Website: lowes
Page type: payment
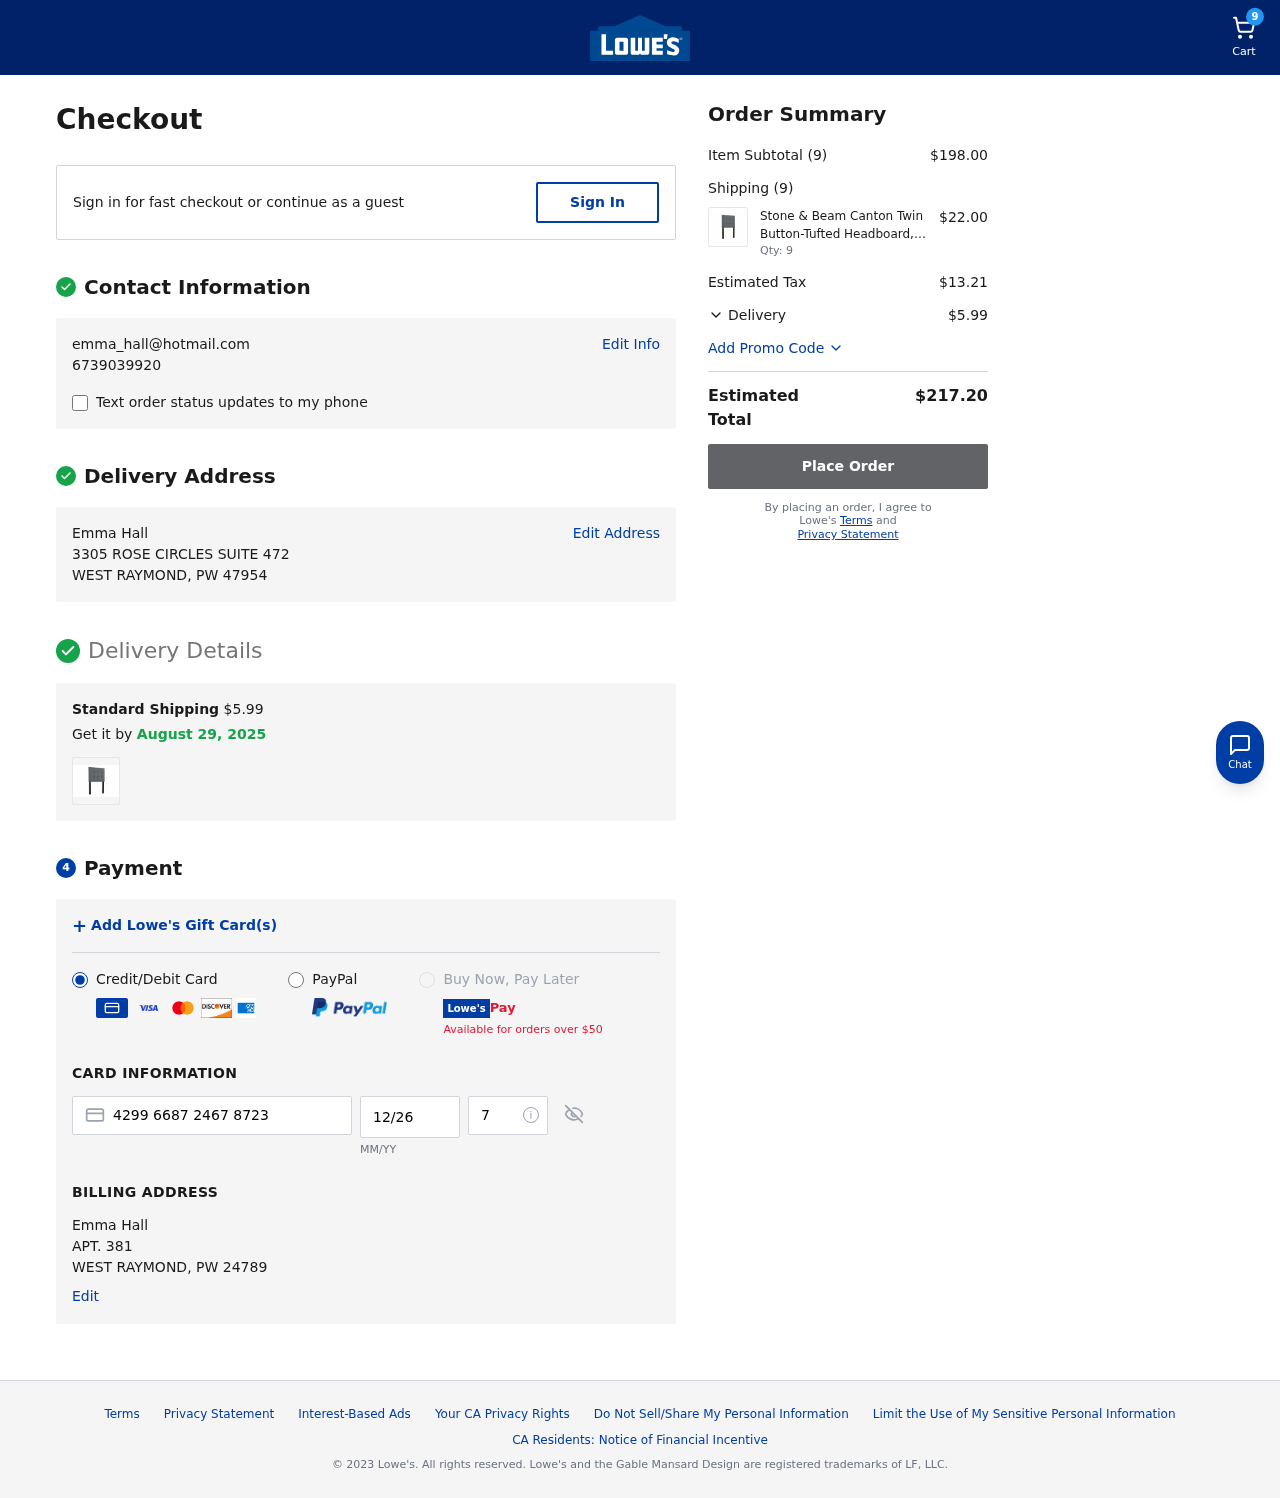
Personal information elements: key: PII_CARD_CVV
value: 797
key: PII_CARD_EXPIRY
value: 12/26
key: PII_CARD_NUMBER
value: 4299 6687 2467 8723
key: PII_CITY_STATE_ZIP2
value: WEST RAYMOND, PW 24789
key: PII_EMAIL
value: emma_hall@hotmail.com
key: PII_FULLNAME
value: Emma Hall
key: PII_FULLNAME2
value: Emma Hall
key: PII_PHONE
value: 6739039920
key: PII_STREET
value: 3305 ROSE CIRCLES SUITE 472
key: PII_STREET2
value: APT. 381
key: PII_CITY_STATE_ZIP
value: WEST RAYMOND, PW 47954
Product elements: key: PRODUCT1_NAME
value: Stone & Beam Canton Twin Button-Tufted Headboard, 42"W, Lagoon
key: PRODUCT1_PRICE
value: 22
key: PRODUCT1_QUANTITY
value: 9
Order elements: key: ORDER_NUM_ITEMS
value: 9
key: ORDER_SHIPPING_COST
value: $5.99
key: ORDER_DELIVERY_DATE
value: August 29, 2025
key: ORDER_SUBTOTAL
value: $198.00
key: ORDER_NUM_ITEMS2
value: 9
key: ORDER_TAX
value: $13.21
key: ORDER_SHIPPING_COST2
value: $5.99
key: ORDER_TOTAL
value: $217.20